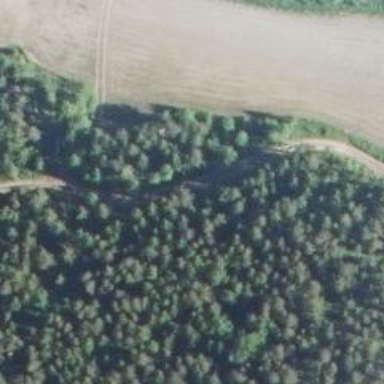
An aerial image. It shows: Track road with grade4 tracktype.